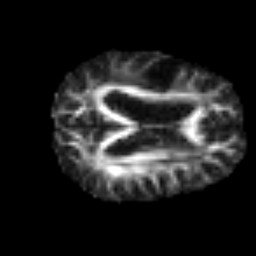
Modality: FA
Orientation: axial
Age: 69
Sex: male
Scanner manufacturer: siemens
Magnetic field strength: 3 T
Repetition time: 3.2 s
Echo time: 0.081 s